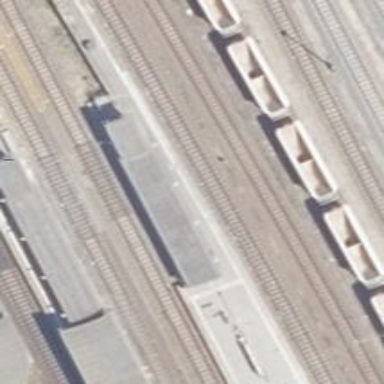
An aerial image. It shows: Close-up of railway platform edge.